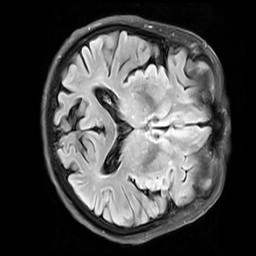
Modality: FLAIR
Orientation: axial
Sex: female
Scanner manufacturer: siemens
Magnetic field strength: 3 T
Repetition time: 10 s
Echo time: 0.09 s